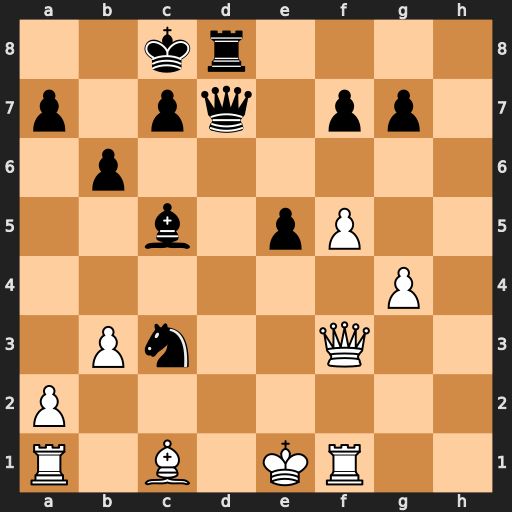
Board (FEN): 2kr4/p1pq1pp1/1p6/2b1pP2/6P1/1Pn2Q2/P7/R1B1KR2
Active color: w
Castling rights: Q
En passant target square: -
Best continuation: Qa8#